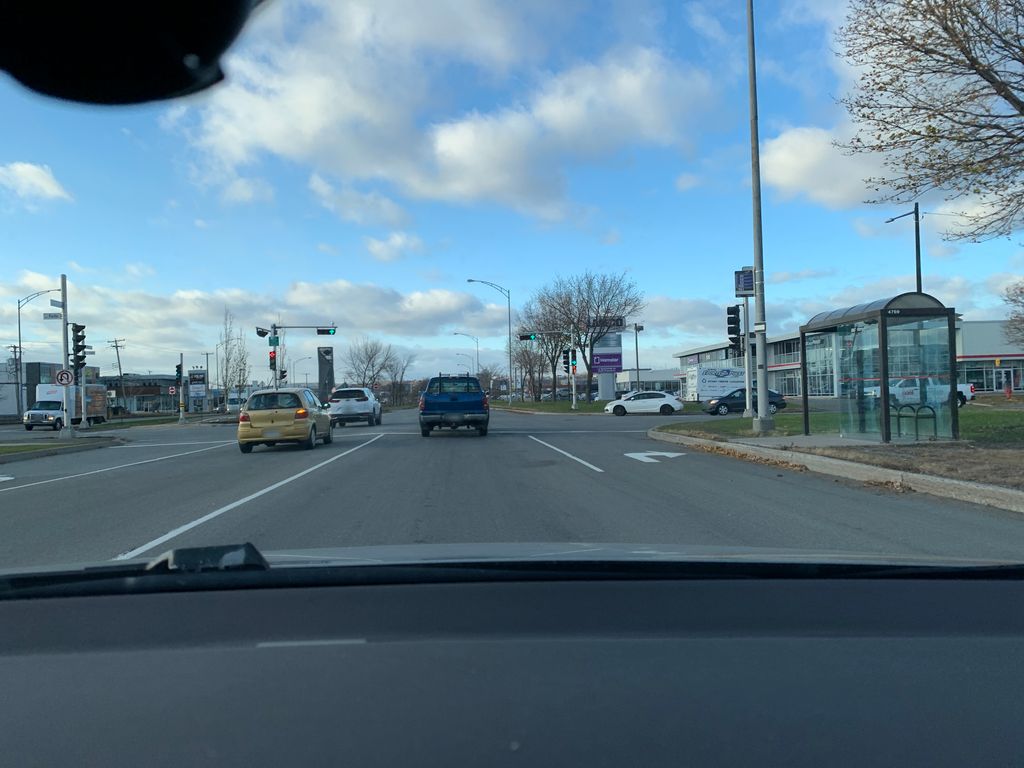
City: quebec_city